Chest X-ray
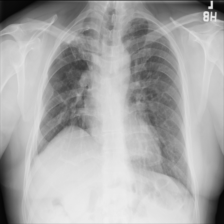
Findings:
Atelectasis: negative
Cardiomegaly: negative
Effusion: negative
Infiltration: negative
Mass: negative
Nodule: negative
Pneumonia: negative
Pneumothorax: negative
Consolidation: negative
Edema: negative
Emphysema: negative
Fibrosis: negative
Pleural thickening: positive
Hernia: negative